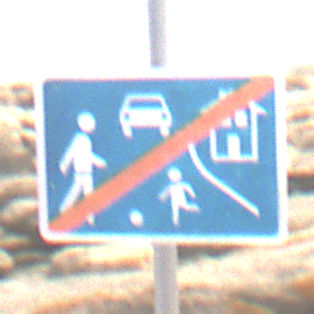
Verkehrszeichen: EndeVerkehrsberuhigterBereich
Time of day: Midday
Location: Outdoor (Nature)
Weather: PartlyCloudy
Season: NotSpecified
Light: Natural